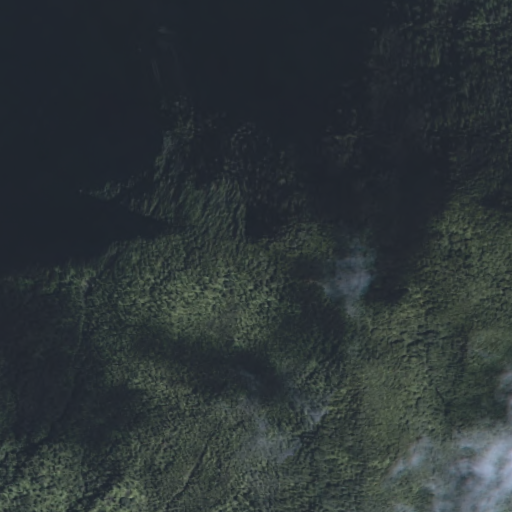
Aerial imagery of mountain in Hawaii named Kīlau containing only unknown